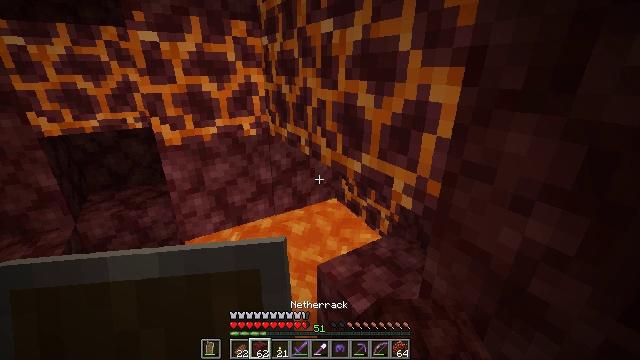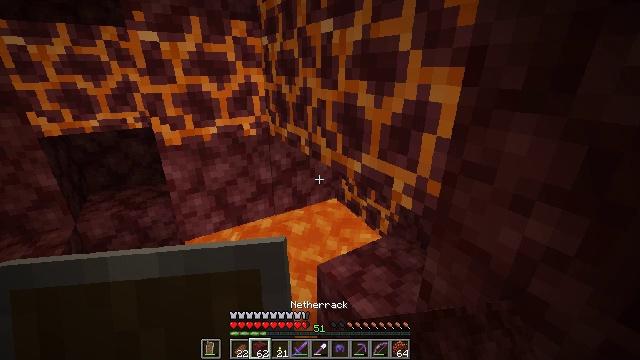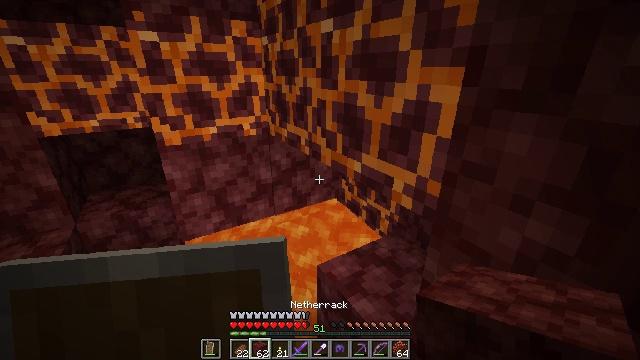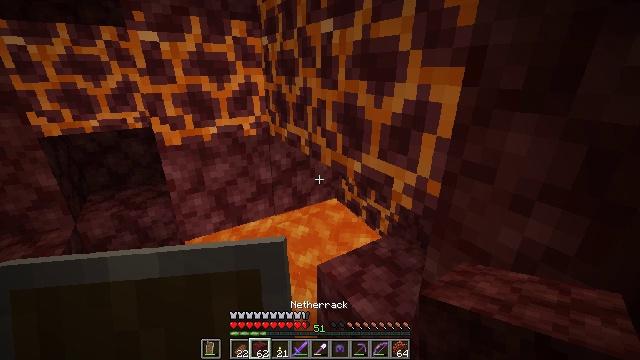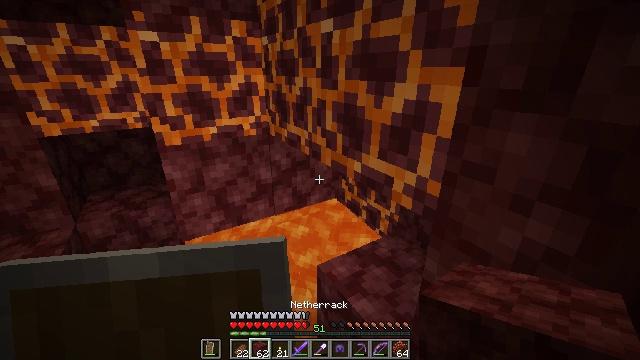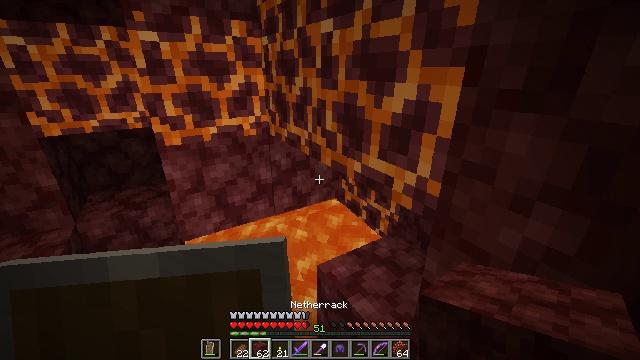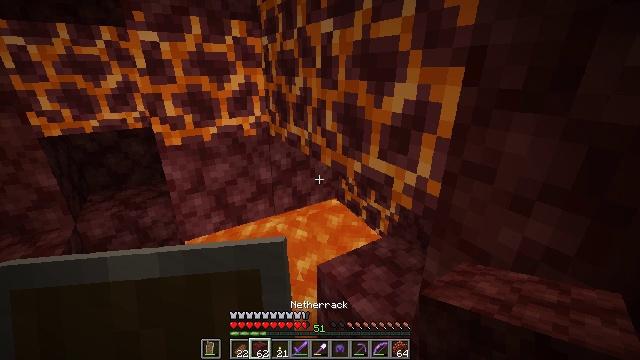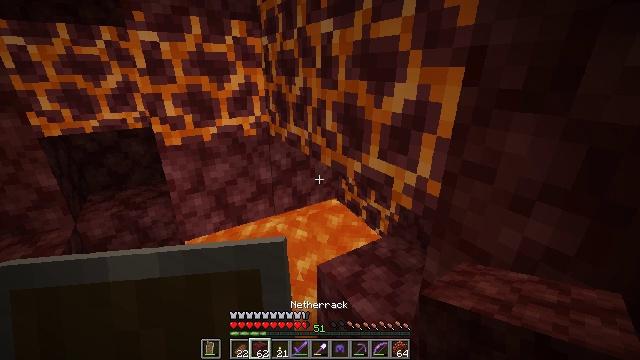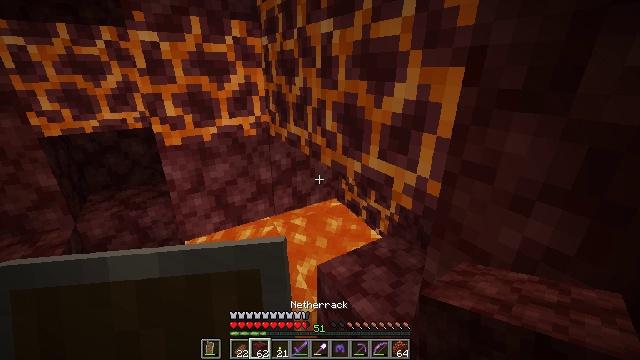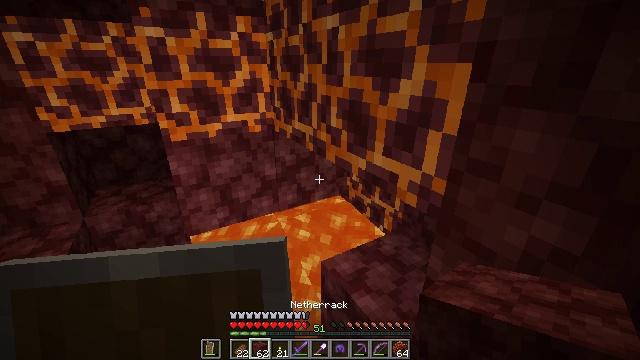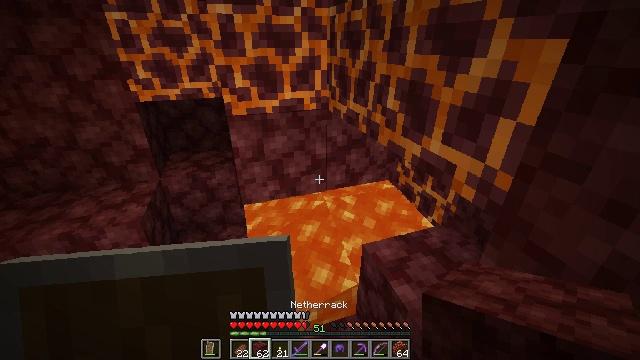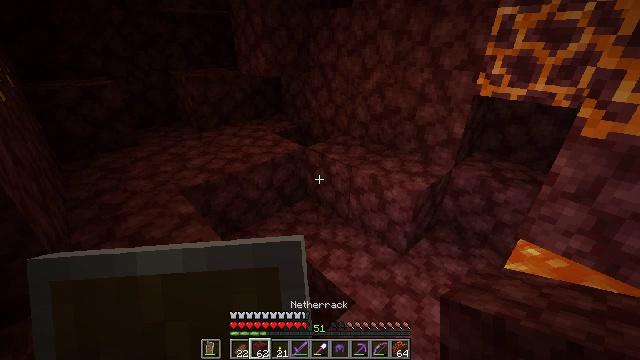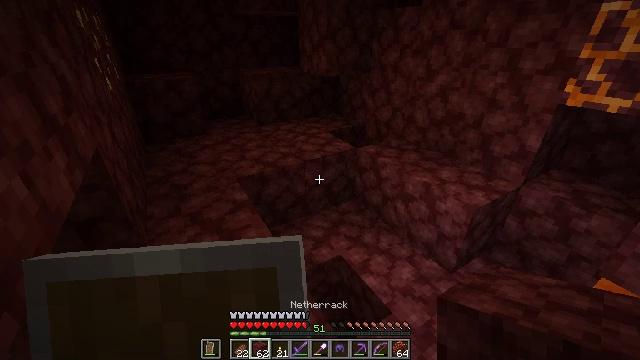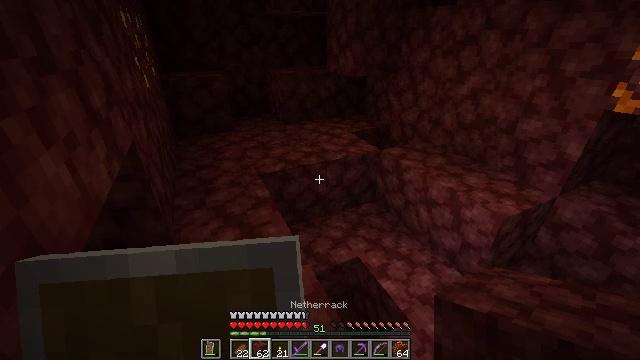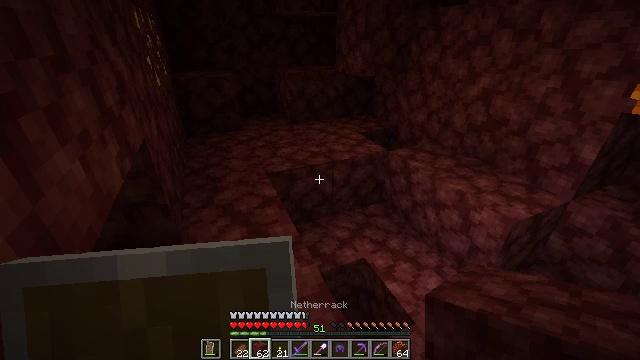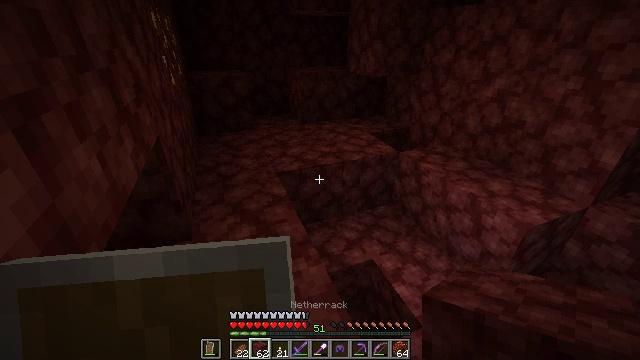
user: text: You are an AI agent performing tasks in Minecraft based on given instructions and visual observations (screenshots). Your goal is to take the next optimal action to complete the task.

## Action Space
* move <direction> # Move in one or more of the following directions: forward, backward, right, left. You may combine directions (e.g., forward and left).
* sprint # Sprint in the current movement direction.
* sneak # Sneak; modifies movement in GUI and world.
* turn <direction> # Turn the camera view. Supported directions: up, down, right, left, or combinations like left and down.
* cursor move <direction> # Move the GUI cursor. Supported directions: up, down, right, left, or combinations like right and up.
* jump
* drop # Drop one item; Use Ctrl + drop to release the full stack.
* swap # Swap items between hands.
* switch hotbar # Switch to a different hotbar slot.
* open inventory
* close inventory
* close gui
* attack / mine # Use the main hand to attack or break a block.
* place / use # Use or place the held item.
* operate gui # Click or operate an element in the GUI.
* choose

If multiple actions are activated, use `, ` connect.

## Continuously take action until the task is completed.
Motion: motion action
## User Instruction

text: Attack the netherrack to gather it.
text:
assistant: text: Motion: no_op
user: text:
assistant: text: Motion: no_op
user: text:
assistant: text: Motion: no_op
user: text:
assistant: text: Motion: no_op
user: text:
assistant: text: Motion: no_op
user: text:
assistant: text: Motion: no_op
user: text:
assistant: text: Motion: no_op
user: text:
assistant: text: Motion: no_op
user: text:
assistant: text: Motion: turn left
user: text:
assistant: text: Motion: turn left and down
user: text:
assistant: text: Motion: turn left
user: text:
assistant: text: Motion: turn left
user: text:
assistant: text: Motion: turn left
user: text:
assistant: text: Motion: turn left
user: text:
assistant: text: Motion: turn left
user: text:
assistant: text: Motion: no_op
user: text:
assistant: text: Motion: turn left
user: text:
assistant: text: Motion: turn left
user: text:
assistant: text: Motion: turn left and up
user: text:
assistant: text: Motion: turn left
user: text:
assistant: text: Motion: turn up
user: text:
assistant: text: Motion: turn left and up
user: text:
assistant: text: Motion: move forward, turn left and up
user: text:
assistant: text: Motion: move forward, turn up
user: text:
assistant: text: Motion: move forward
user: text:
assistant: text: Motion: move forward
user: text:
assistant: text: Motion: move forward
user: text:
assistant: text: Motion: move forward
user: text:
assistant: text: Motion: move forward, turn right and up
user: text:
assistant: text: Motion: move forward, turn right